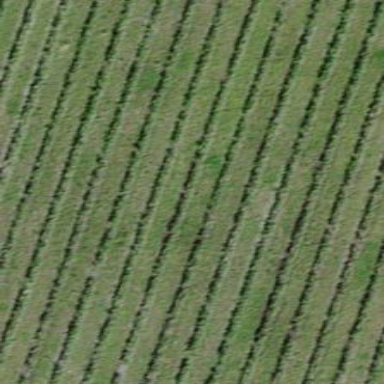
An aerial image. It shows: Vineyard where grapes are grown.